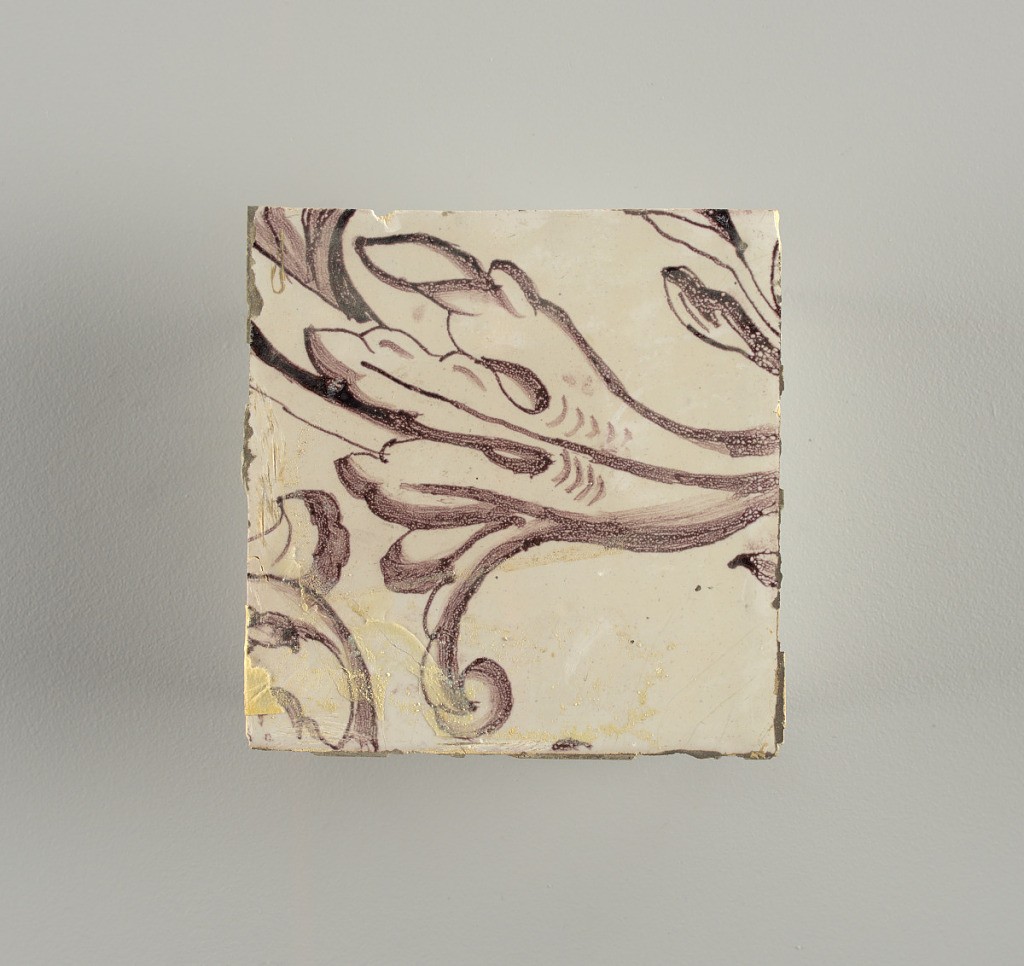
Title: Wall facing
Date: ca. 1725
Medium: Tin-glazed earthenware, underglaze
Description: Horizontal rectangle.  Thirty-seven tiles wide and twenty-one high with opening for door or window nineteen and one-half tiles high and twelve wide.  To left and right of opening, centered canopy above. Left, woman representing Hope, right, a sculputure urn.  Centered above opening, a mascaron.  Arabesque design of foliage.